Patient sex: M
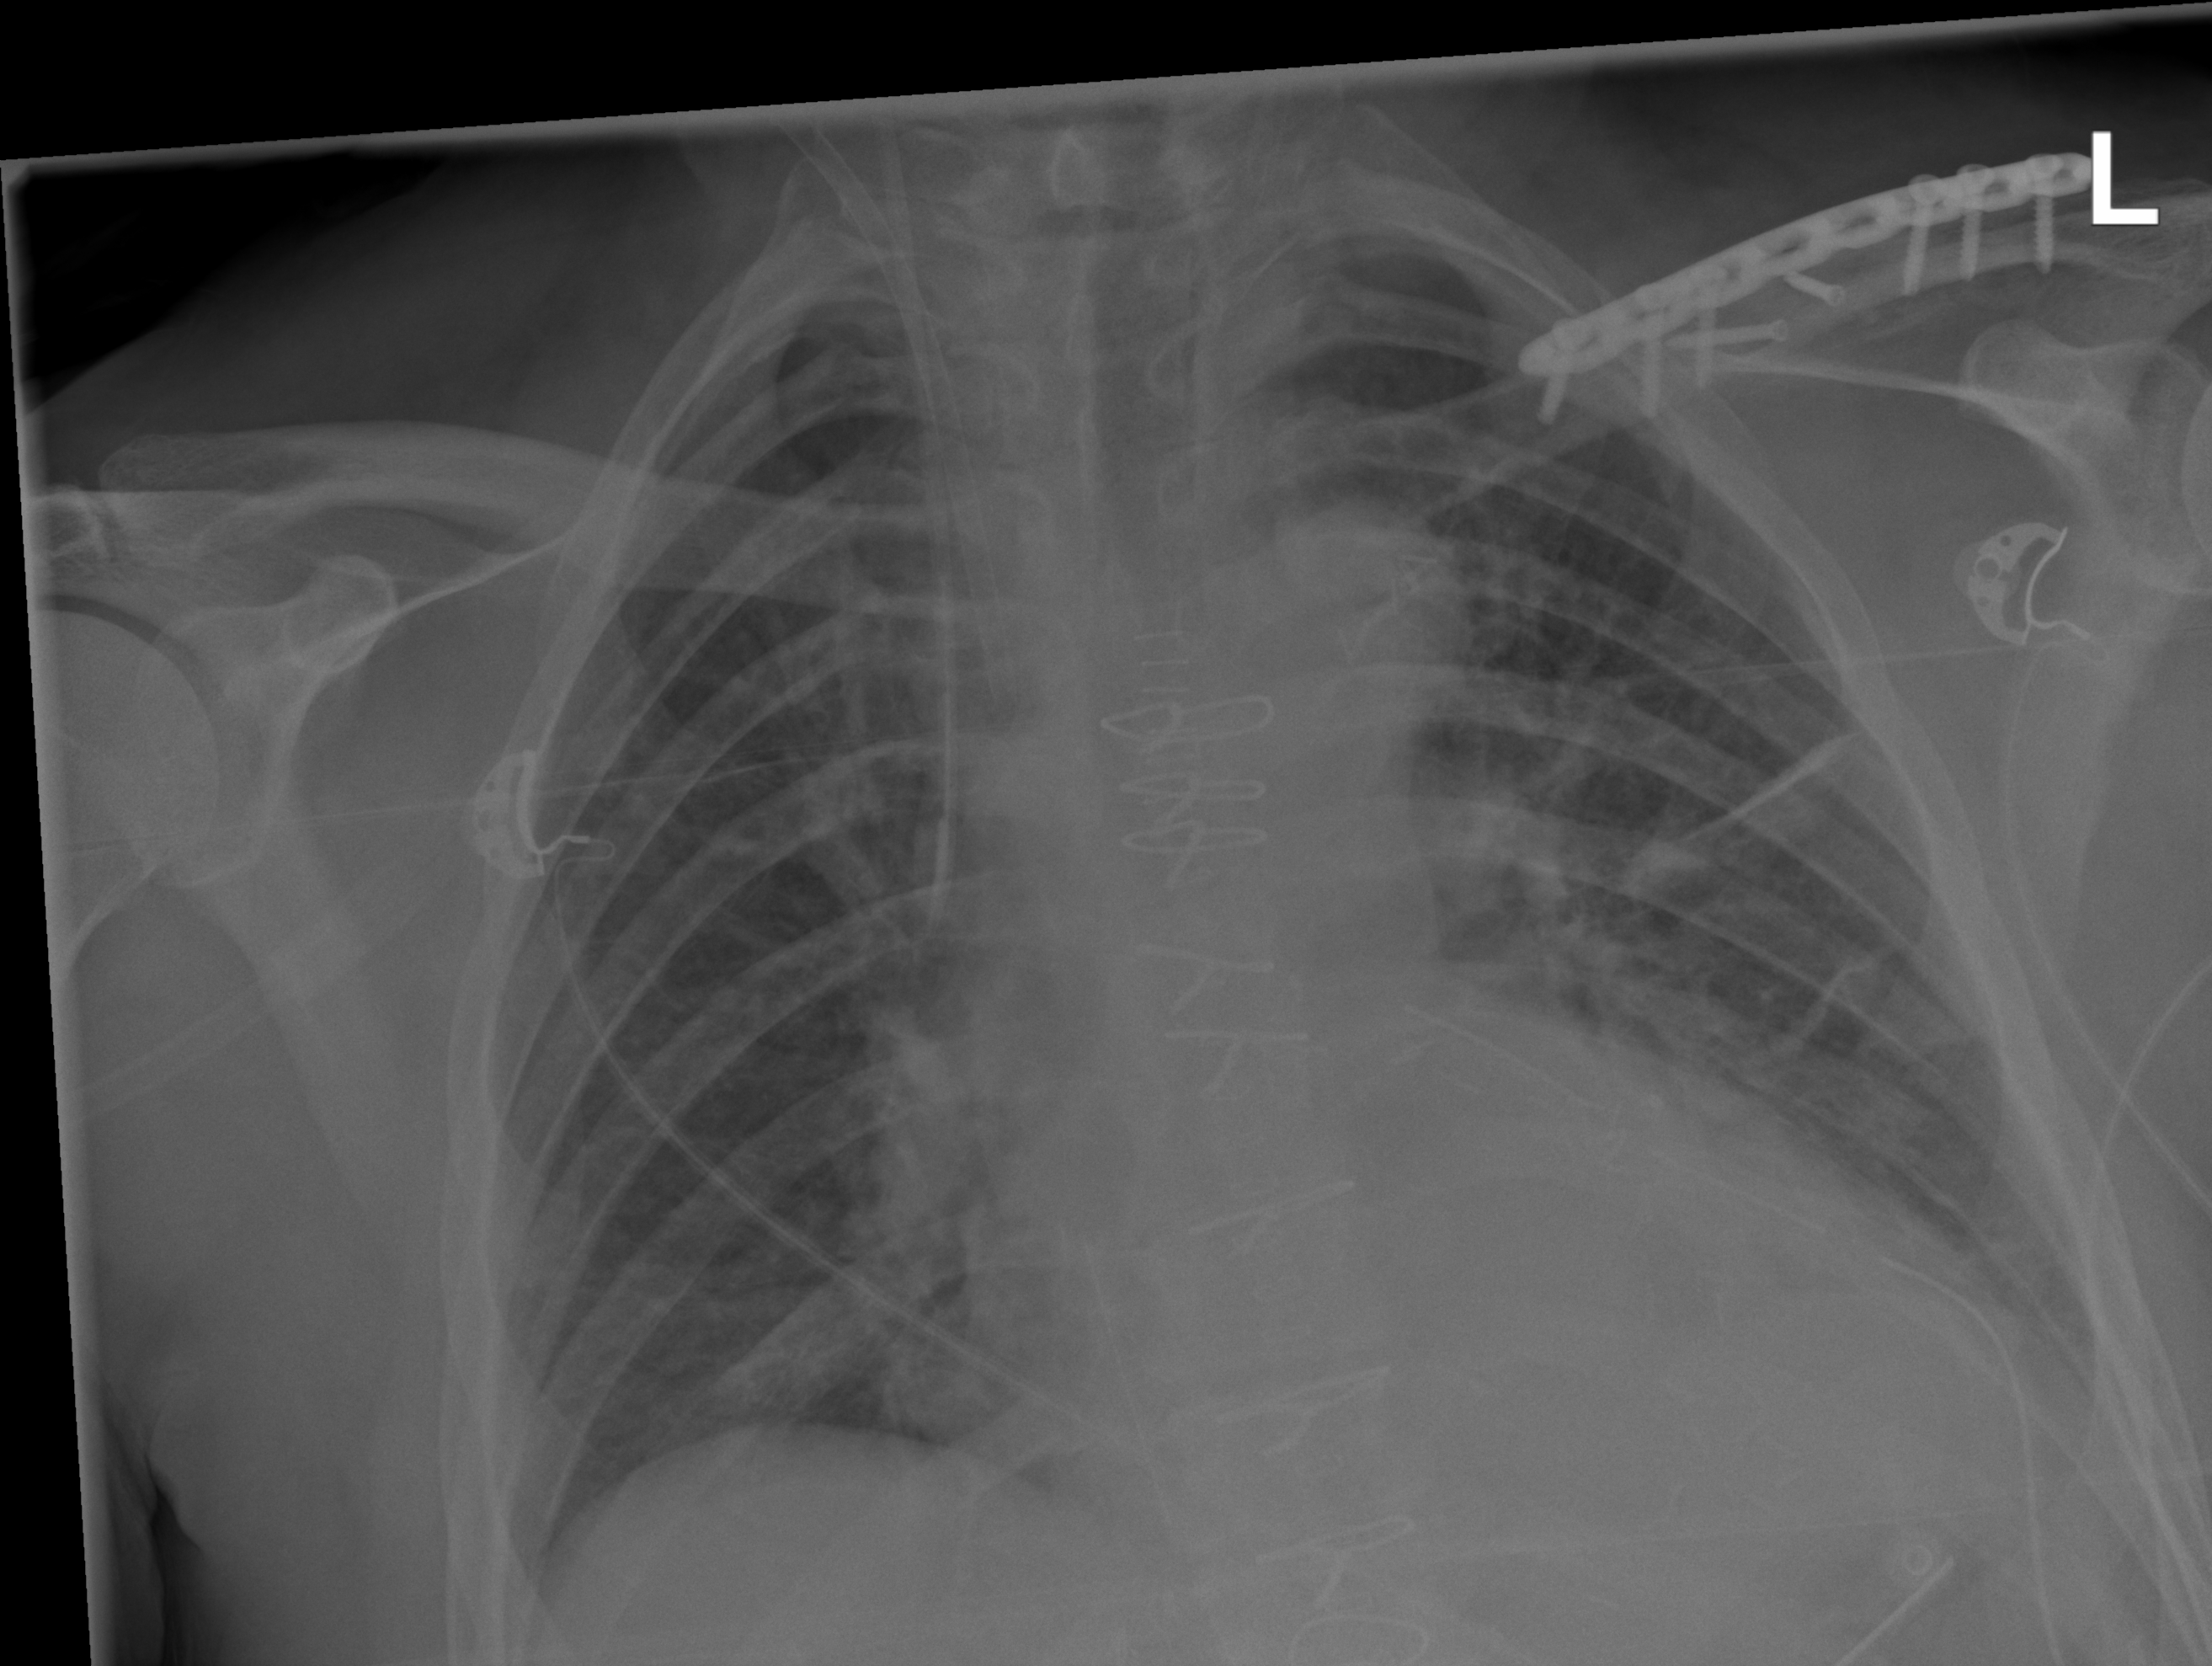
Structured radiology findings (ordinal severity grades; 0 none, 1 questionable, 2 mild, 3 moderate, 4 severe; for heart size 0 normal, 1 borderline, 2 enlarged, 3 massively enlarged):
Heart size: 2
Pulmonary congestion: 2
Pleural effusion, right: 2
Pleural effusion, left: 2
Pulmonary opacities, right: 0
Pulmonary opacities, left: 0
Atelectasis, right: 2
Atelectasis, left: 2